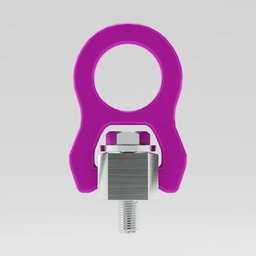
Label: tools